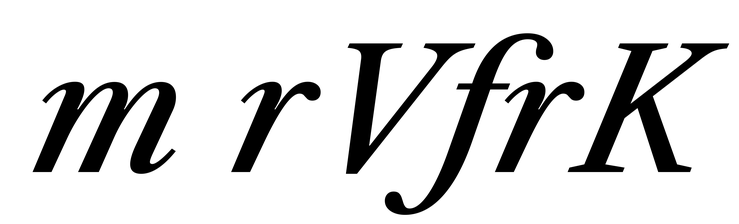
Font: LibreCaslonText-Italic_Medium_Italic